Interaction volume radius: 5 \u00c5
Interaction volume height: 40 \u00c5
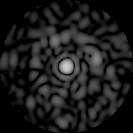
Disorder parameter: 0.8491